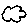
Label: cloud